Interaction volume radius: 5 \u00c5
Interaction volume height: 30 \u00c5
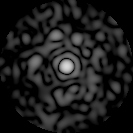
Disorder parameter: 0.8278